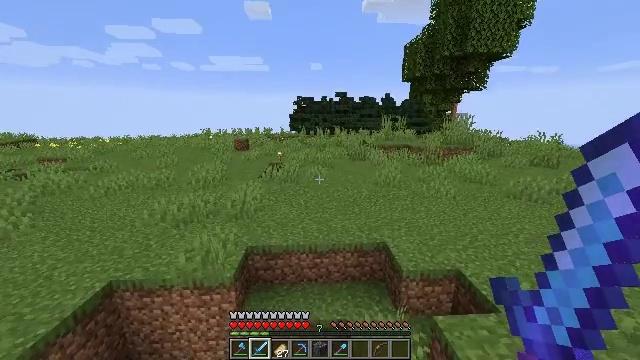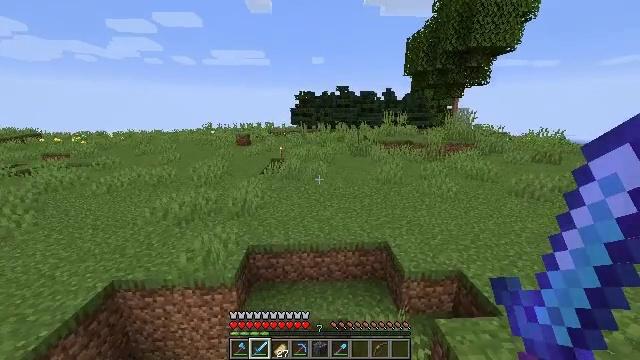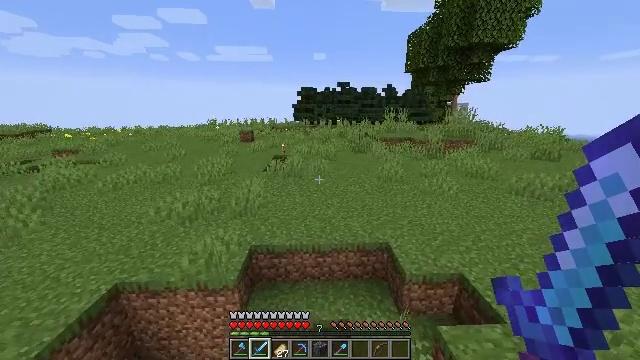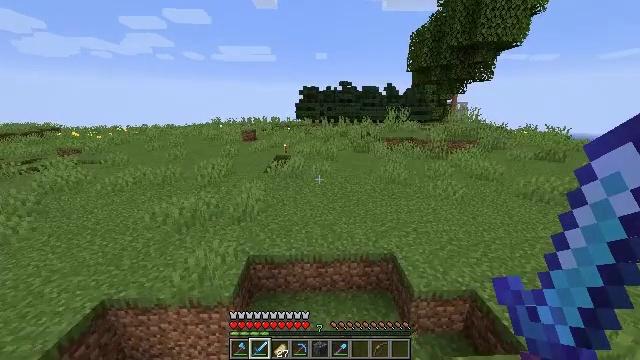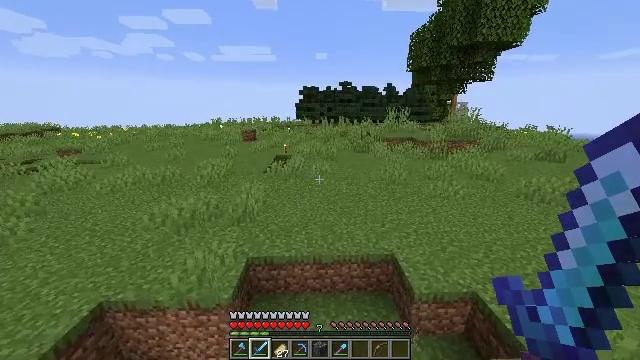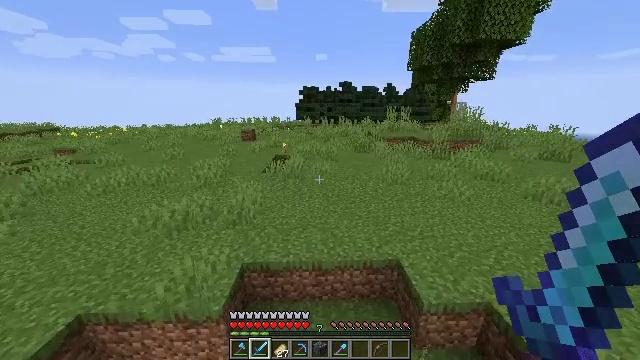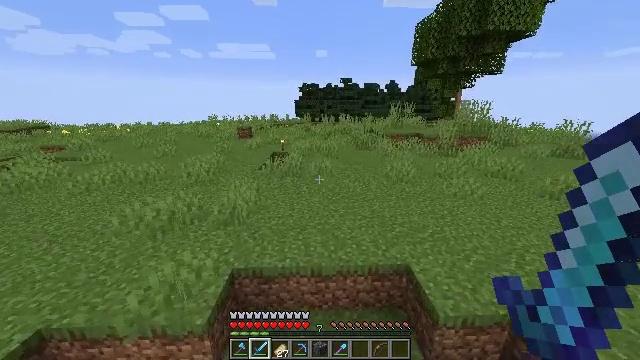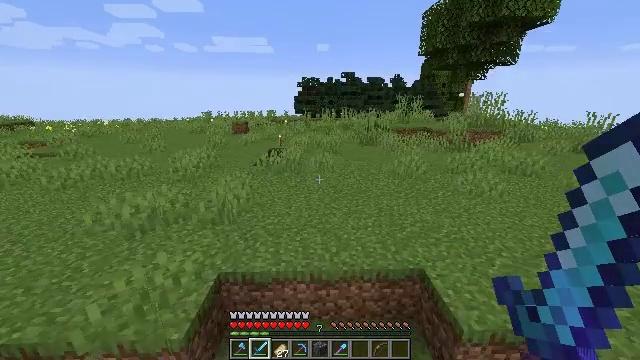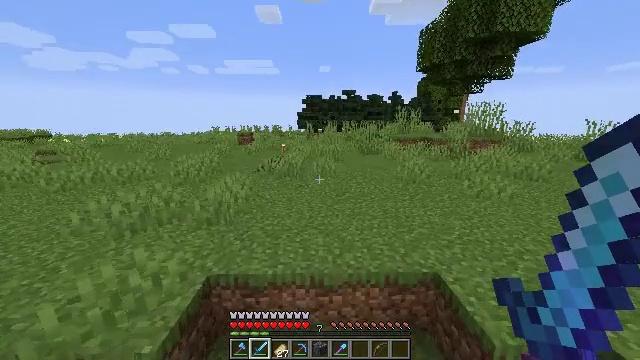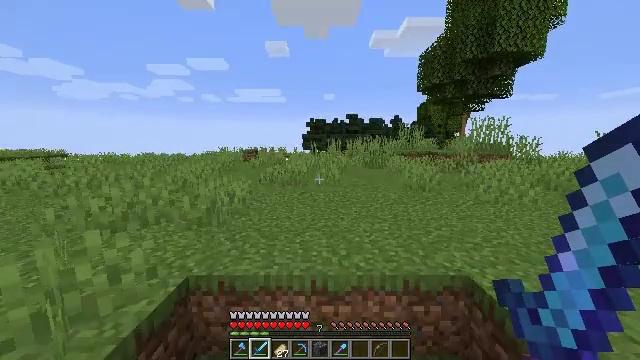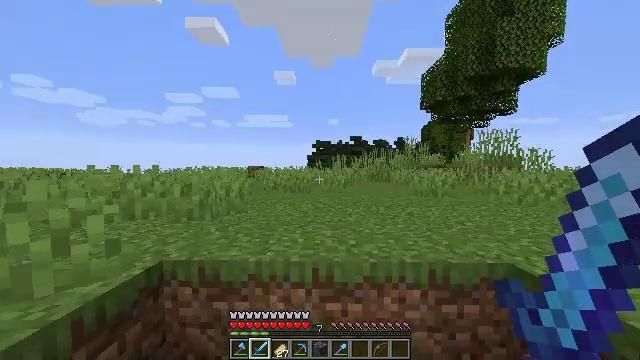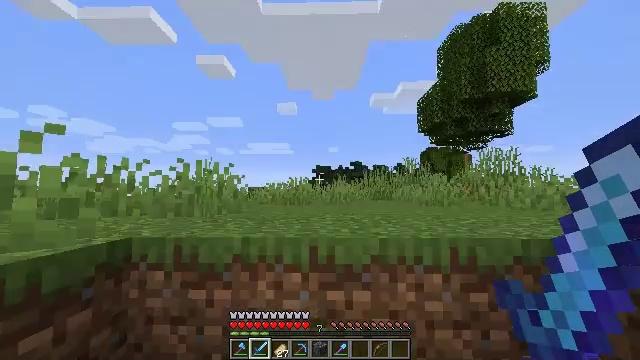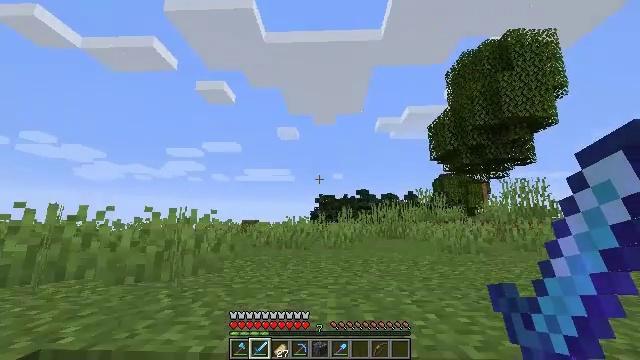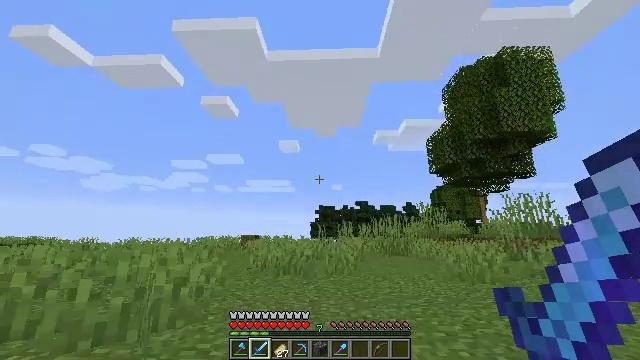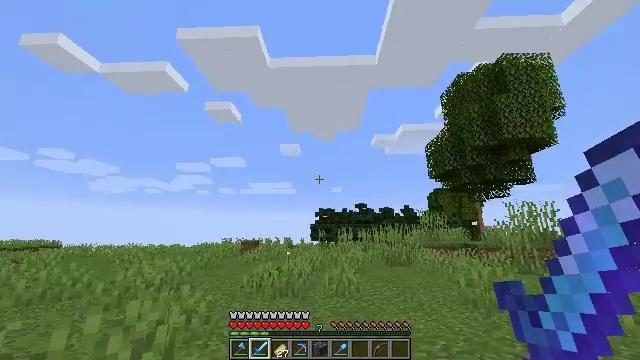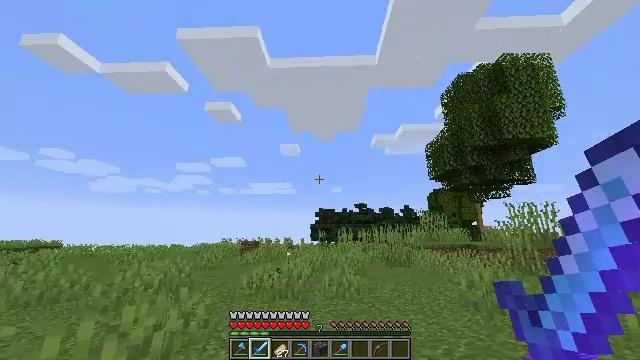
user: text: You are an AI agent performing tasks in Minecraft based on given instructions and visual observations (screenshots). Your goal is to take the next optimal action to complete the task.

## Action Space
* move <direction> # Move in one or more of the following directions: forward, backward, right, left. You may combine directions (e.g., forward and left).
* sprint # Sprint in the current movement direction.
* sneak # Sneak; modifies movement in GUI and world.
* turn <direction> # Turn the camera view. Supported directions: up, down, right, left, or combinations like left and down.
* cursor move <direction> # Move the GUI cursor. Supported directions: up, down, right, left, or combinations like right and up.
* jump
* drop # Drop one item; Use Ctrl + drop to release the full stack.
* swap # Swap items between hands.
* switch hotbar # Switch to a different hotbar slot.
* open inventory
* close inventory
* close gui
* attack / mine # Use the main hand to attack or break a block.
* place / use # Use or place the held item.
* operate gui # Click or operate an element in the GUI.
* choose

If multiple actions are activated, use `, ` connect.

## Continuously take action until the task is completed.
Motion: motion action
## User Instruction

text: Combine iron ingots in a crafting table to create an iron trapdoor.
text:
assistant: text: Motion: move forward, turn down, jump
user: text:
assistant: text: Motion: move forward, turn down, jump
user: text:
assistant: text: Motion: move forward, jump
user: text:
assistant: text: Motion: move forward, jump
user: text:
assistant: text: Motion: move forward, jump
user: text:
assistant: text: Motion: move forward, jump
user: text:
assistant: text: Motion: move forward, jump
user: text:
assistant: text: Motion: move forward, turn up, jump
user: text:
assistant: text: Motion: move forward, turn left and up, jump
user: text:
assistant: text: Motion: move forward, sprint, turn left and up, jump
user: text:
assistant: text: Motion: move forward, sprint, turn up, jump
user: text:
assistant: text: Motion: move forward, sprint, turn up, jump
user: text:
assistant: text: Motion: move forward, sprint, turn up, jump
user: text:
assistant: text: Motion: move forward, sprint, jump
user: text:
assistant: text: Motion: move forward, jump
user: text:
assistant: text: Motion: move forward, jump
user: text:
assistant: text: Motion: move forward, jump
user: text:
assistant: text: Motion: move forward, jump
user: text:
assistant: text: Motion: move forward, jump
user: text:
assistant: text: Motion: move forward, jump
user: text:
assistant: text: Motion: move forward, sprint, turn left and down, jump
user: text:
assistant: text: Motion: move forward, sprint, turn left and down, jump
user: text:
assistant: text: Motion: move forward, sprint, turn left and down, jump
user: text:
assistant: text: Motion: move forward, sprint, jump
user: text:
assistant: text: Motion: move forward, jump
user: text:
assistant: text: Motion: move forward, jump
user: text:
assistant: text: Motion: move forward, jump
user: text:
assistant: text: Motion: move forward, jump
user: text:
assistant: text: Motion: move forward, jump
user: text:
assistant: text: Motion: move forward, turn down, jump